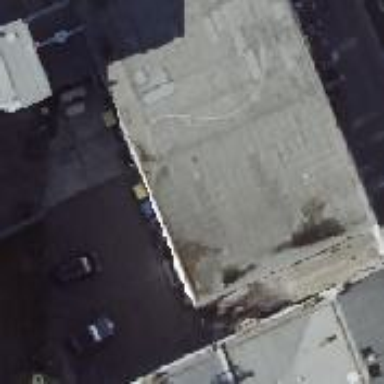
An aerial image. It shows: Commercial building.